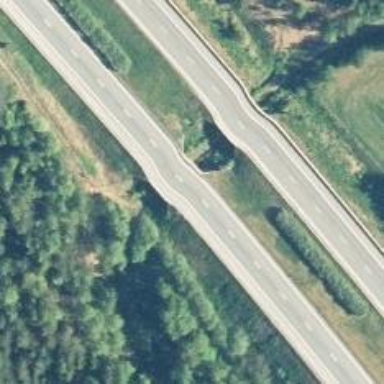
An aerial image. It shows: Asphalt bridge over motorway.